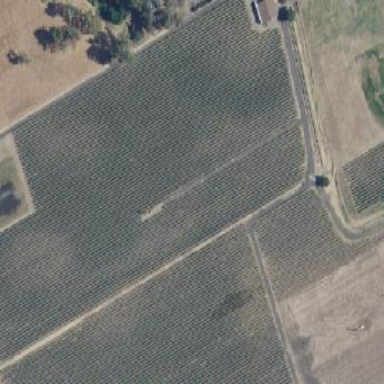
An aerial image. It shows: Vineyard where grapes are grown.